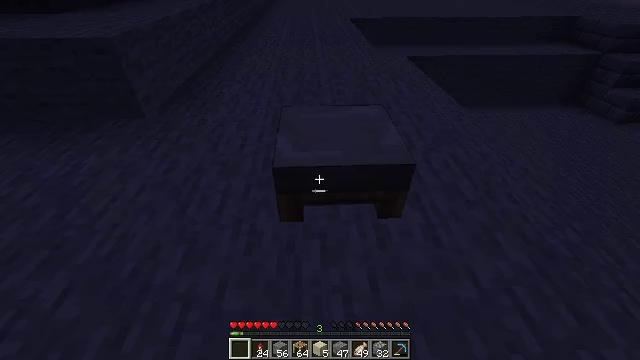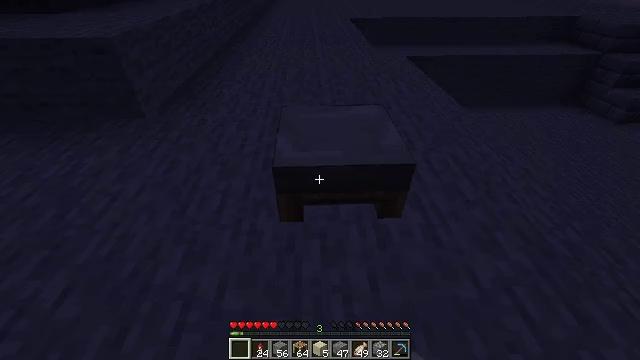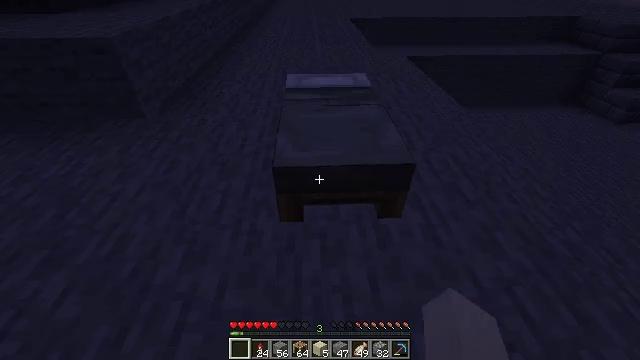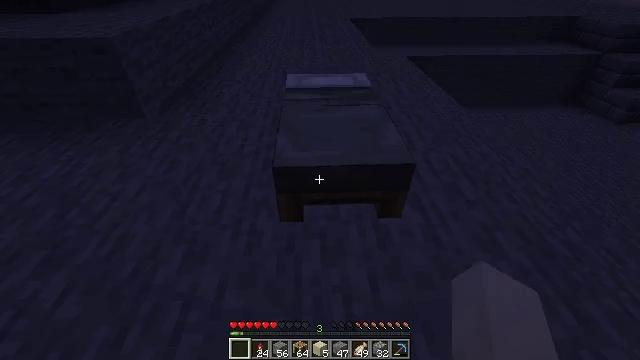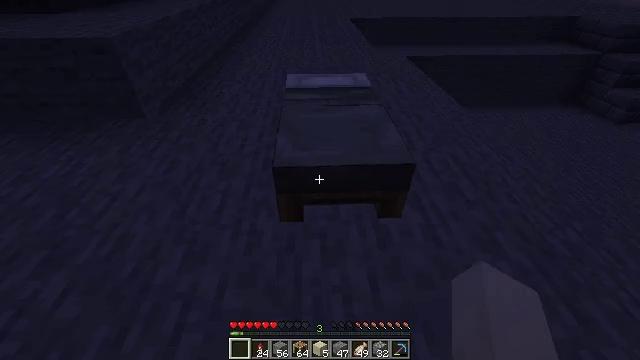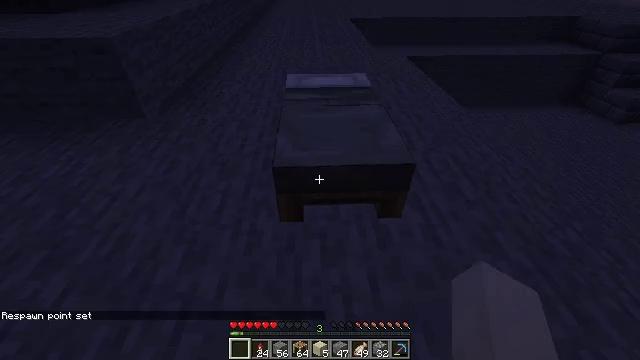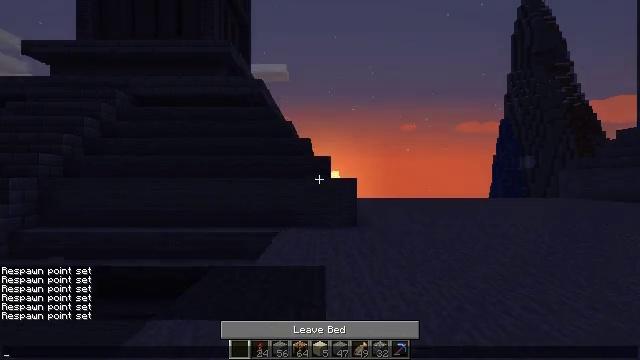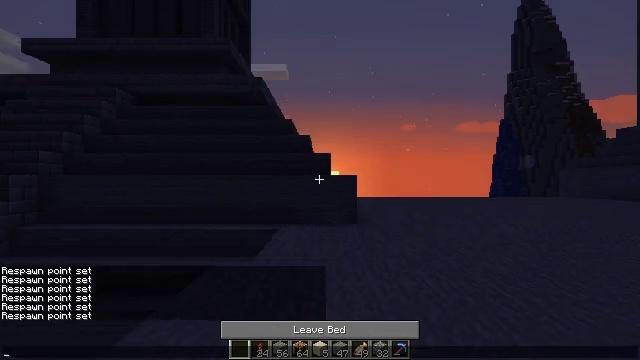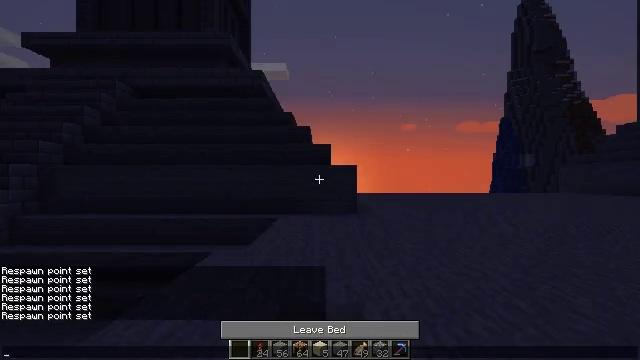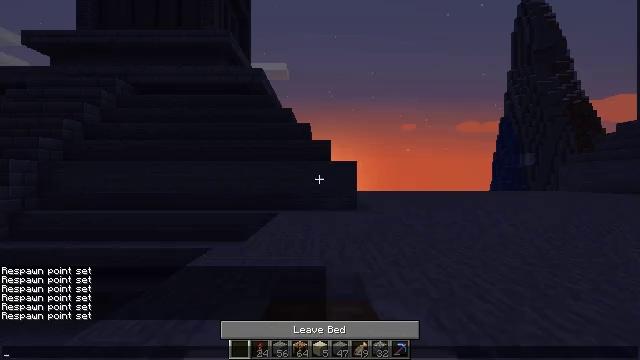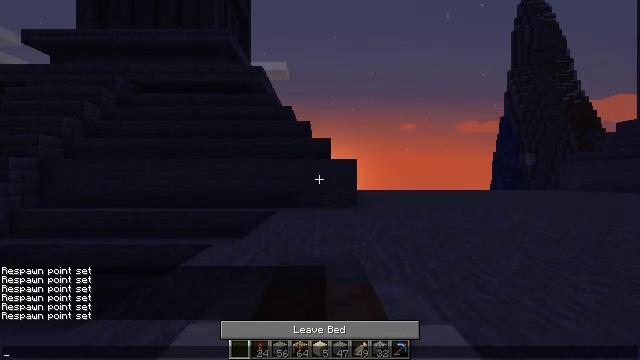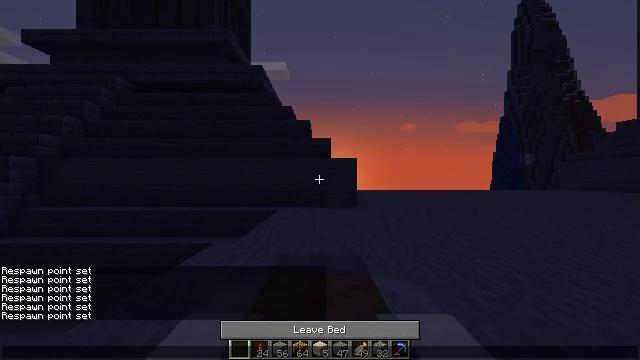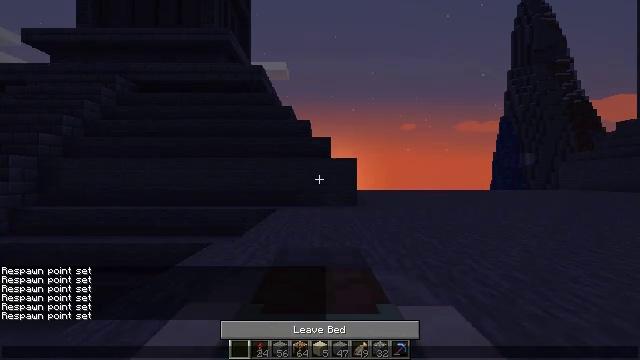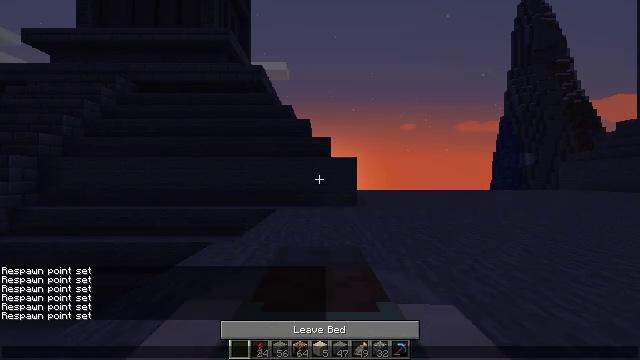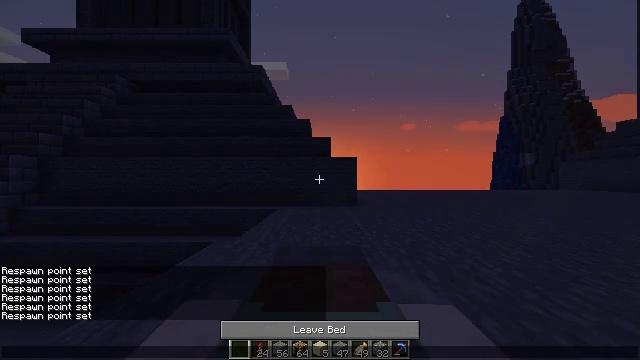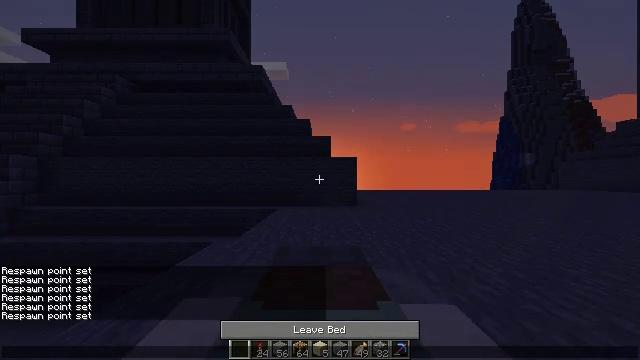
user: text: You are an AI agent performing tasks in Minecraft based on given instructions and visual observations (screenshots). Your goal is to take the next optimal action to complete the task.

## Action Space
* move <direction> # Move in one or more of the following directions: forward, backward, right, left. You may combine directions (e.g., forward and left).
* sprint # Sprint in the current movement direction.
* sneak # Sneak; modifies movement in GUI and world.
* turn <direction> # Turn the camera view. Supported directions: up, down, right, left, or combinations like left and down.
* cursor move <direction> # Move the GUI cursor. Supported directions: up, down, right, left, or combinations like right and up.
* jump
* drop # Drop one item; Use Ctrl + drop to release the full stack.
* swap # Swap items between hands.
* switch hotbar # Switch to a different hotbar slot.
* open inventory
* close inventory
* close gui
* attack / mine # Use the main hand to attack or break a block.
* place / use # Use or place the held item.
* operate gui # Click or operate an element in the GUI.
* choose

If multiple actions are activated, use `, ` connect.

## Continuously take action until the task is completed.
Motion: motion action
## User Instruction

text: Destroy the light gray bed to move it.
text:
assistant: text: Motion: use / place
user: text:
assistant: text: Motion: no_op
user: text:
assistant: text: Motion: no_op
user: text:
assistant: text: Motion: no_op
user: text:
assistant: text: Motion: no_op
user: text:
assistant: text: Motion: no_op
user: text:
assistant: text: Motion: open gui
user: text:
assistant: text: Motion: no_op
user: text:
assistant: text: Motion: no_op
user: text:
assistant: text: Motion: no_op
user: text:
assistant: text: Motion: no_op
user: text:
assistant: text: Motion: no_op
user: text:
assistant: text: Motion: no_op
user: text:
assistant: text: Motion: no_op
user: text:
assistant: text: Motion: no_op
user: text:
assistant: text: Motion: no_op
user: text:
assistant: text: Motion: no_op
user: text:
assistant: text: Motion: no_op
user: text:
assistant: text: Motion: no_op
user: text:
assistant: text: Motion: no_op
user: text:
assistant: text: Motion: no_op
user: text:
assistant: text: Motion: no_op
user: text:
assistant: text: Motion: no_op
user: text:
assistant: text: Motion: no_op
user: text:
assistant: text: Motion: no_op
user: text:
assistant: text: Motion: no_op
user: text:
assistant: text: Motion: no_op
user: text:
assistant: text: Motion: no_op
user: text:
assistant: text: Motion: no_op
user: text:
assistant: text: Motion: no_op